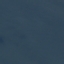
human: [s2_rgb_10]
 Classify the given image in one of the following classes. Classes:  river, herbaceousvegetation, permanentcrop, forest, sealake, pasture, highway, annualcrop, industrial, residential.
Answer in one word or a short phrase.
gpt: SeaLake